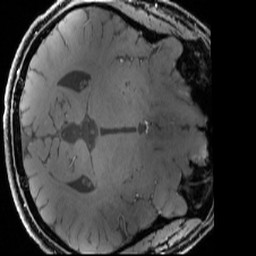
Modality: T1w
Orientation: axial
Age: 28
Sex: male
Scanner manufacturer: siemens
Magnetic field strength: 7 T
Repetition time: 4.49 s
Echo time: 0.00227 s